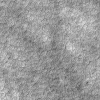
Atmospheric dust classification: not_dusty